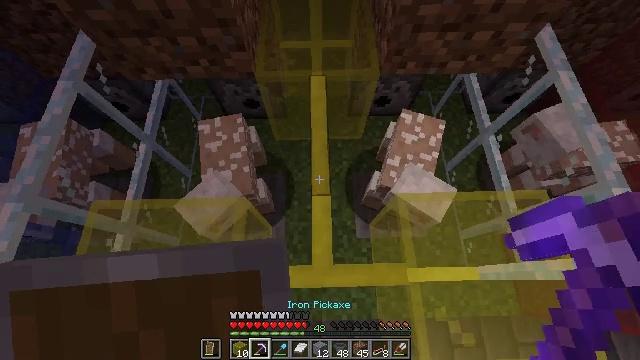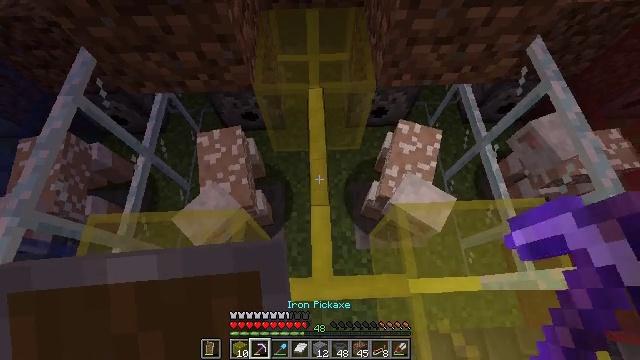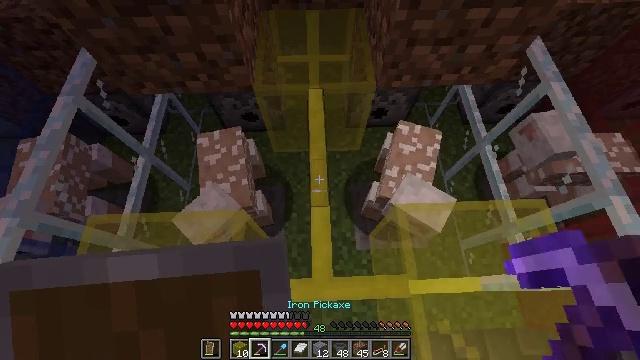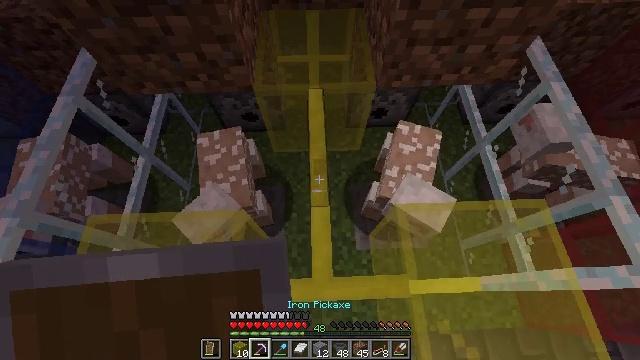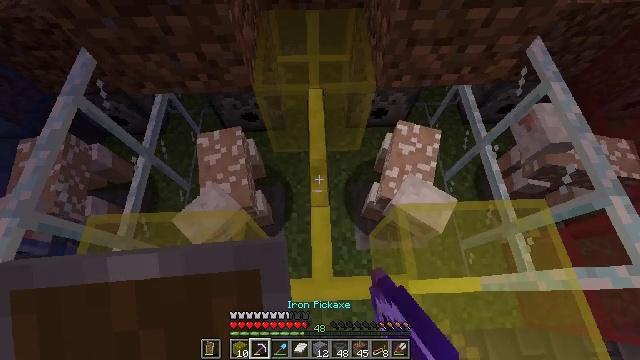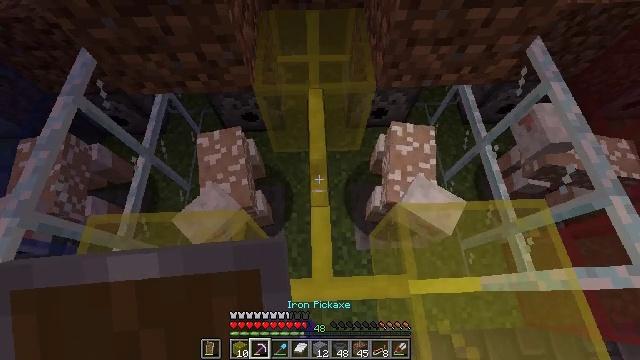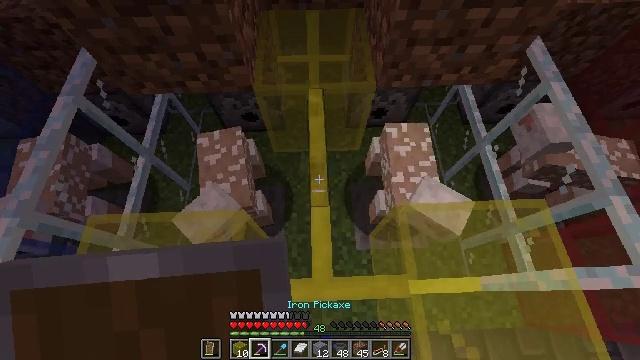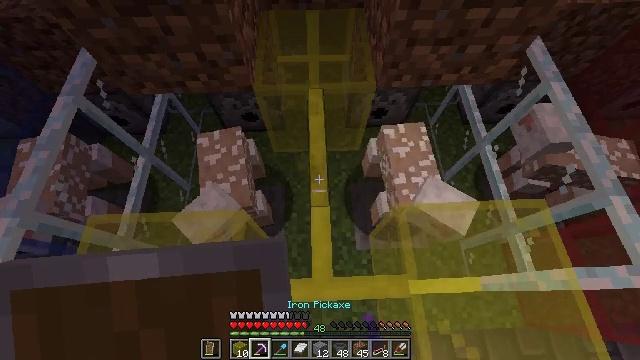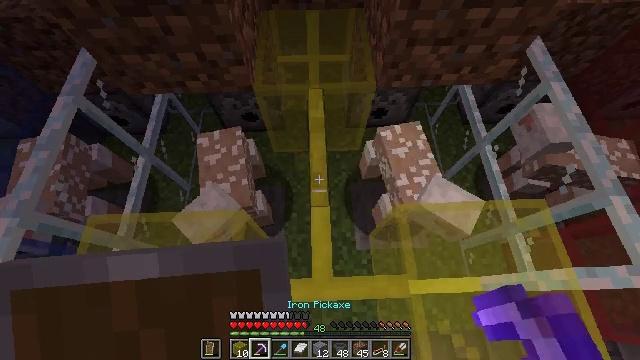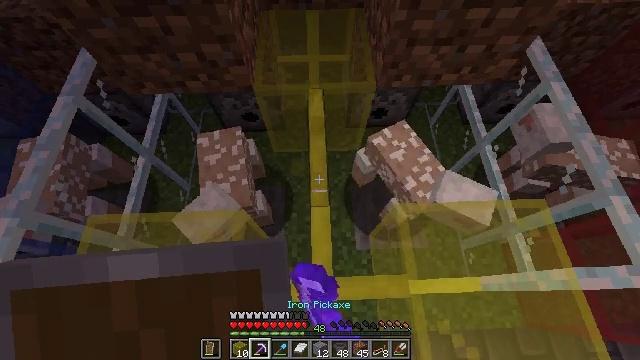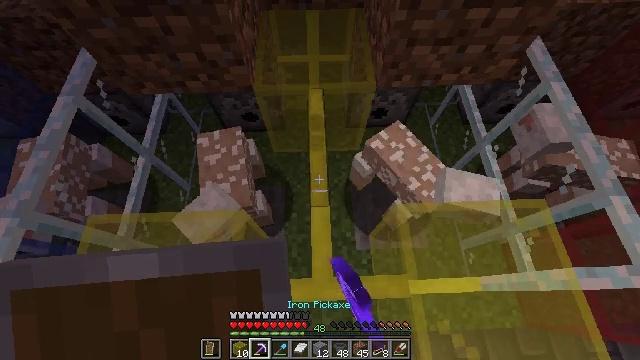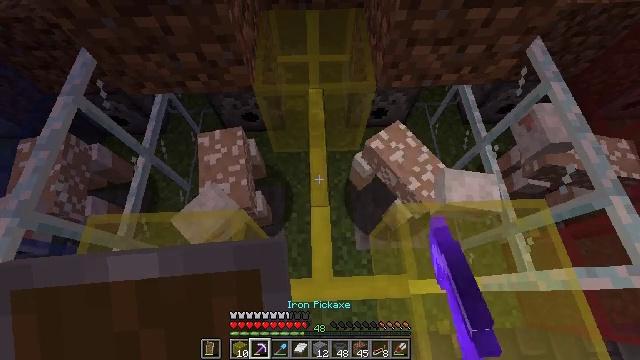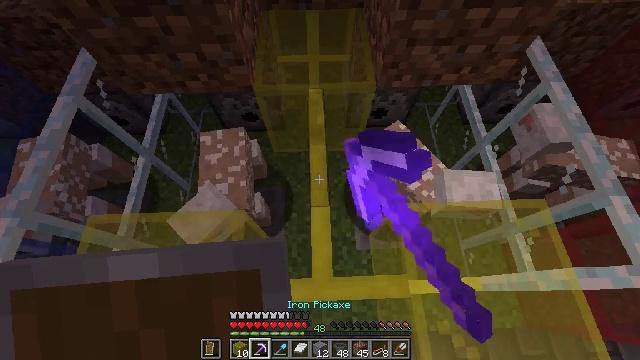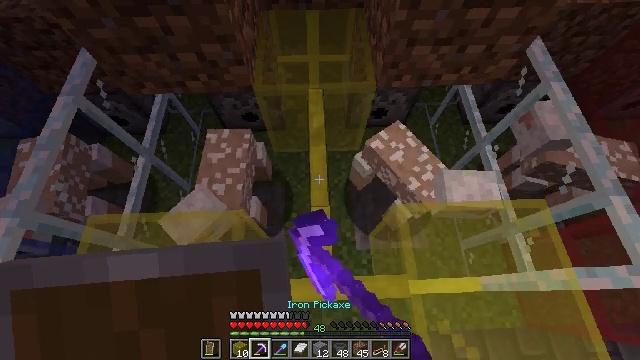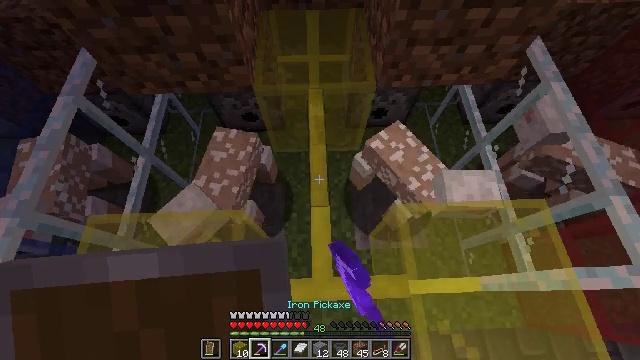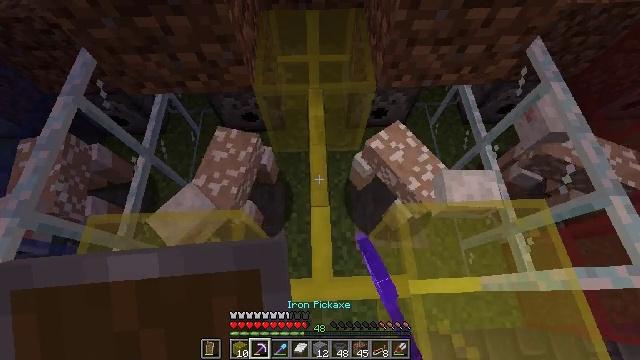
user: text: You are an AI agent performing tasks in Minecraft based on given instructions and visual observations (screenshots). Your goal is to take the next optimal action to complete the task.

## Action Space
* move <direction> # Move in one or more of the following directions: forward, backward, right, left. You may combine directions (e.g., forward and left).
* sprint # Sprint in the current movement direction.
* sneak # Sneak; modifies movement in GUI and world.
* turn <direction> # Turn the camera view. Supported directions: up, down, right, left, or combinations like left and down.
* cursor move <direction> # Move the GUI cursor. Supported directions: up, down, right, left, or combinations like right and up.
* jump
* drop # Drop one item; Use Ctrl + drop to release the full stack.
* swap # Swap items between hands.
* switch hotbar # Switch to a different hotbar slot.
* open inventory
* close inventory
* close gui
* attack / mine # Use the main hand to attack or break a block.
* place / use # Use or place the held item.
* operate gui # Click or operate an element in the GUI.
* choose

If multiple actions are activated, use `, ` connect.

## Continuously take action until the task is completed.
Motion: motion action
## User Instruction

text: Gather the yellow stained glass pane from the structure.
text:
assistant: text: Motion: turn up
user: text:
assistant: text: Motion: no_op
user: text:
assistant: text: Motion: attack / mine
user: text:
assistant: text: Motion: attack / mine
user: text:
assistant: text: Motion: attack / mine
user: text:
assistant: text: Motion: attack / mine
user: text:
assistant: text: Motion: attack / mine
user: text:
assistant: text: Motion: attack / mine
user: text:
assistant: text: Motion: attack / mine
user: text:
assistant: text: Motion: attack / mine
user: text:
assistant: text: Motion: attack / mine
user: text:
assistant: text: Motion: attack / mine
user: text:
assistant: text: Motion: attack / mine
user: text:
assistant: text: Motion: attack / mine
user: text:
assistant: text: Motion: attack / mine
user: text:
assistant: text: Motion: attack / mine
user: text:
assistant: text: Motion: attack / mine
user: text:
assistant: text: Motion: no_op
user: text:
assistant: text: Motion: no_op
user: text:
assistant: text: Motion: no_op
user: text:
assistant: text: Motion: no_op